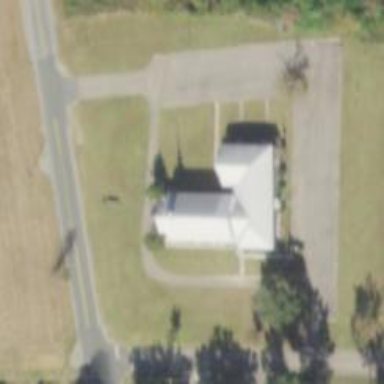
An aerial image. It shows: Place of worship.